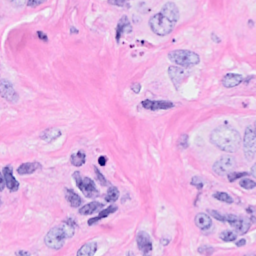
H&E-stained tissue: Breast